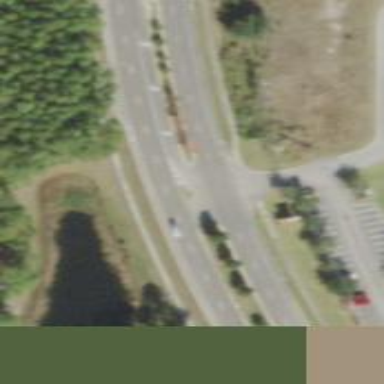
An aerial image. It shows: Unmarked crossing on the road.